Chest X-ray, AP view. Patient: 56 years old, sex F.
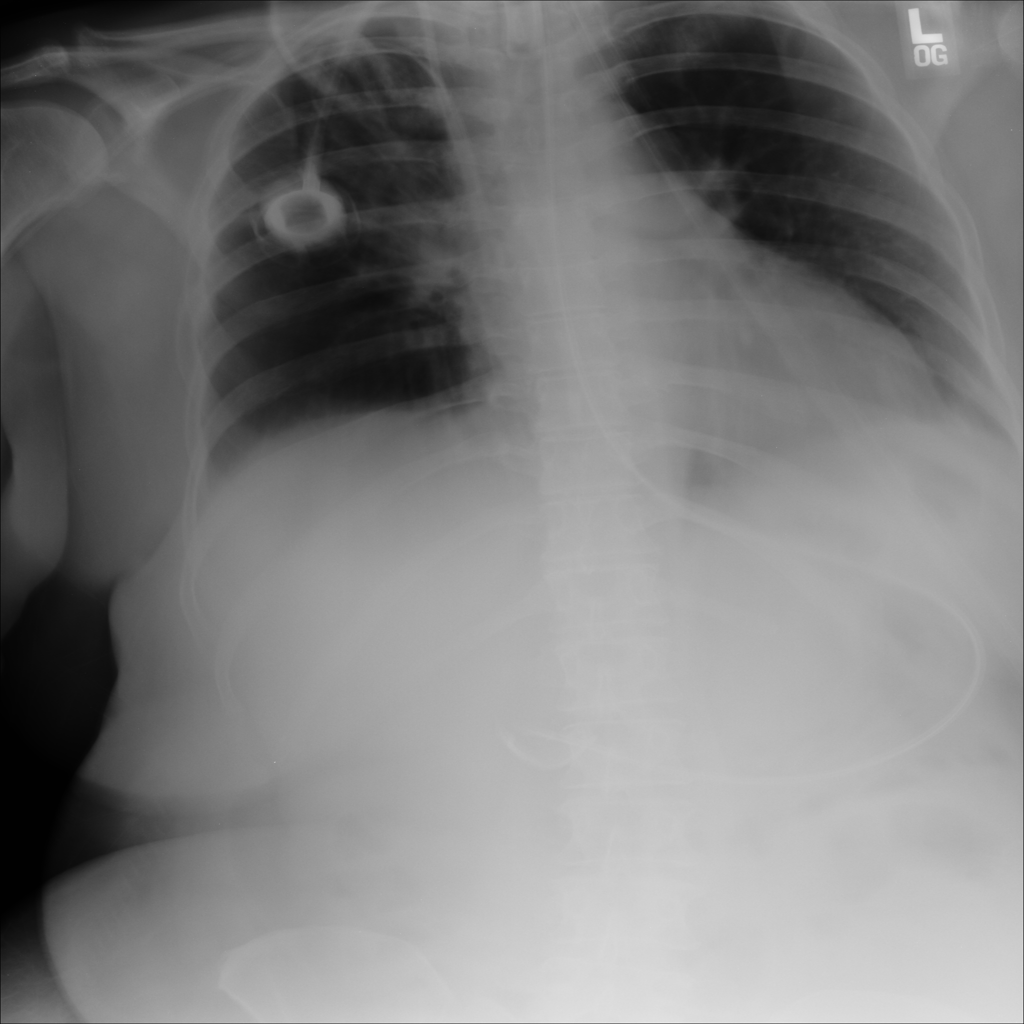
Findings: No Finding